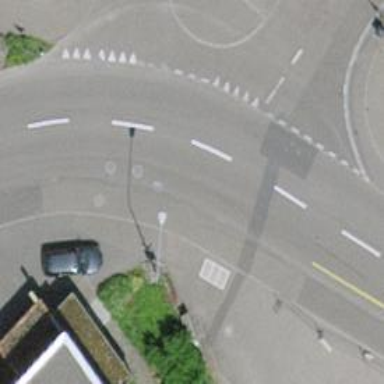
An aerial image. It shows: Bus stop with designated public transport stop position.